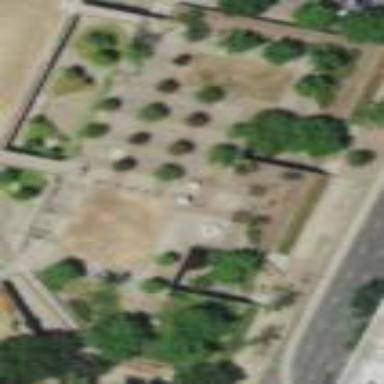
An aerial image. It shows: Government building.